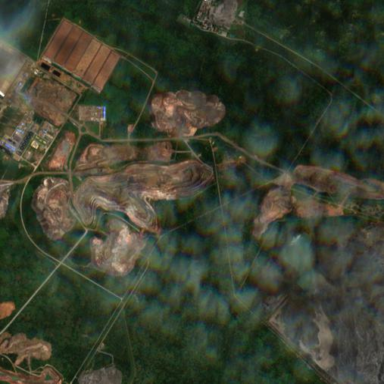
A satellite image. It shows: Industrial area that is mine.